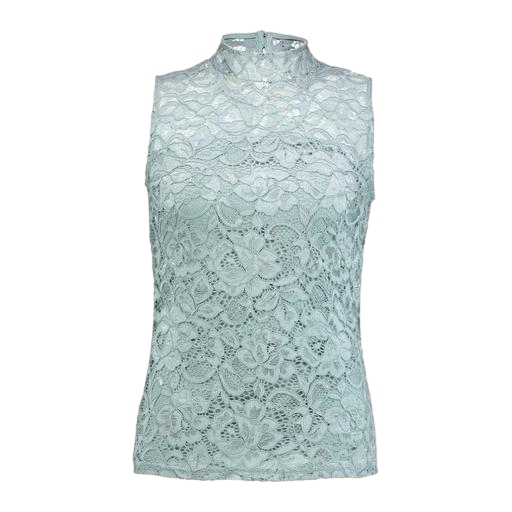
blue premium high neck top lace, lace mock neck top, mock neck lace top, white background